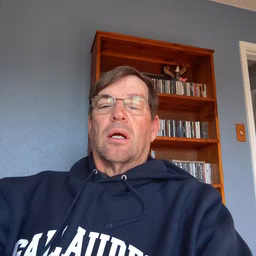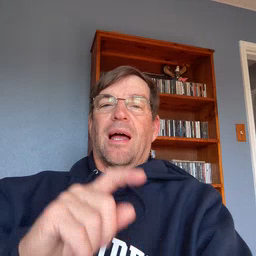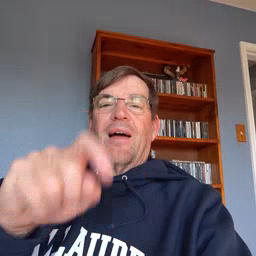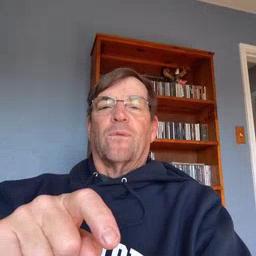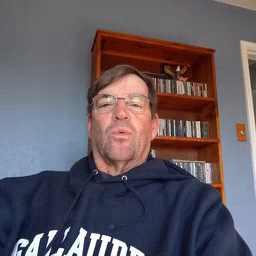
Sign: haveto